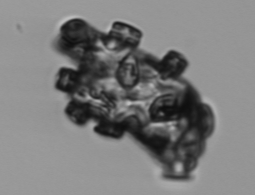
Label: Delphineis